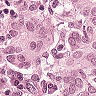
Metastatic tissue present: yes